Field crop: maize
Growth stage: 2
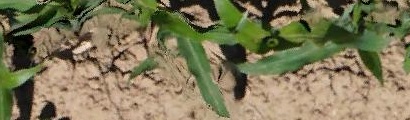
Species: maize